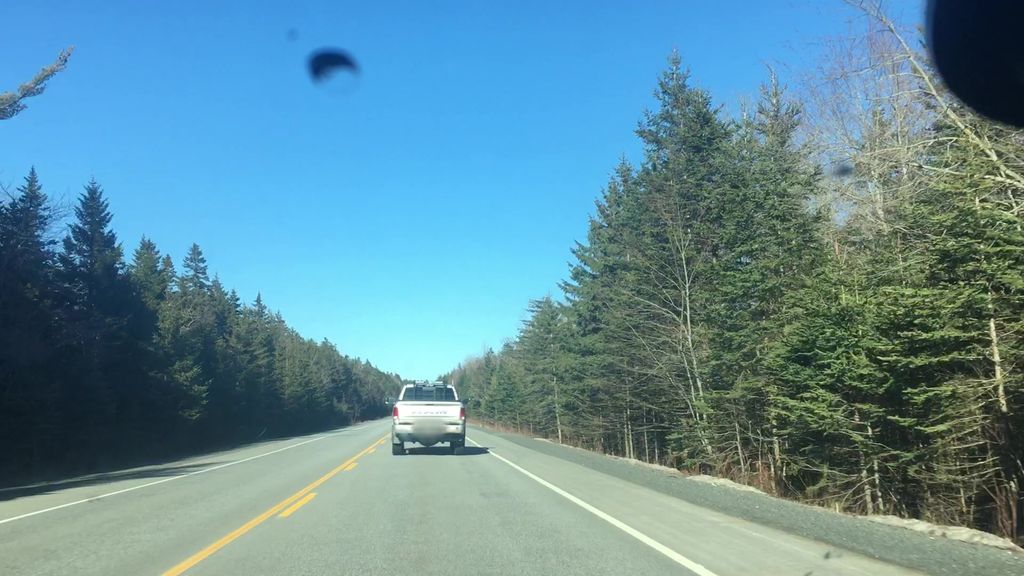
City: halifax